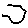
Label: hexagon